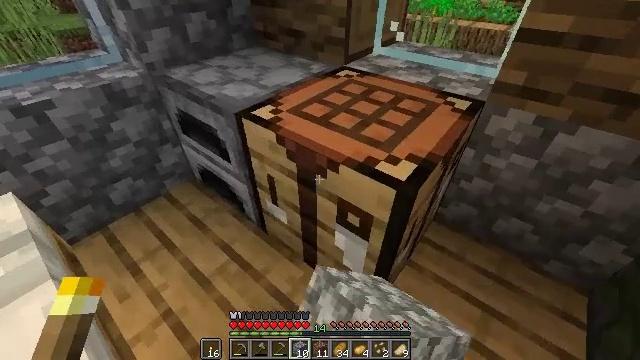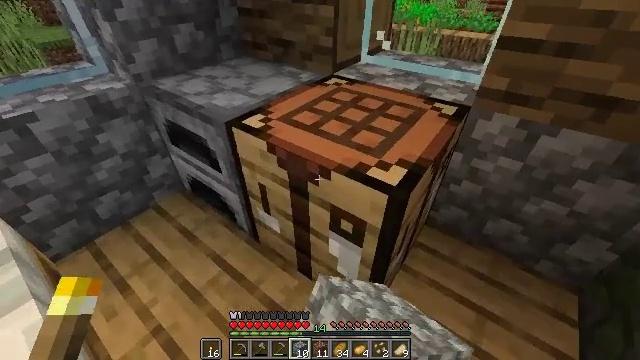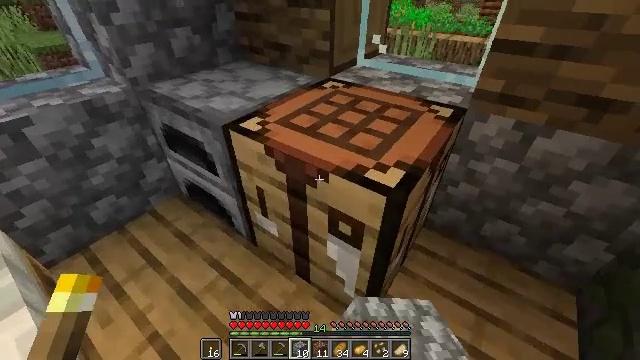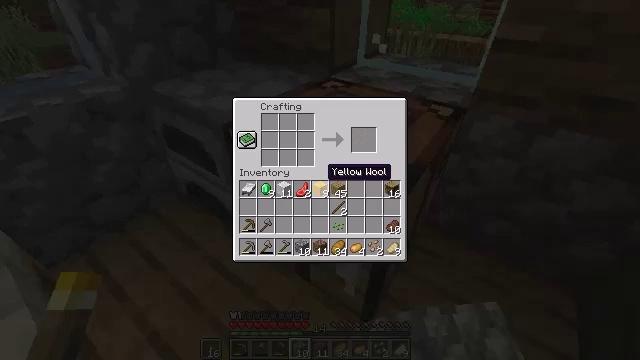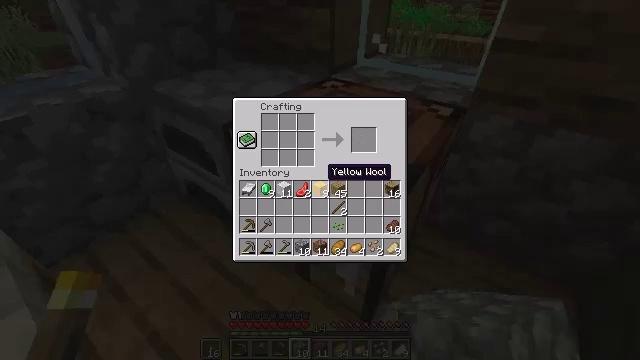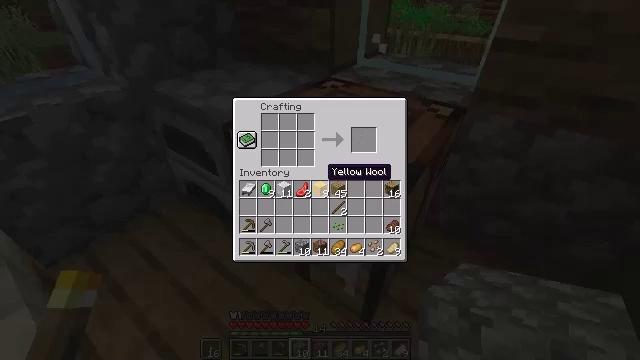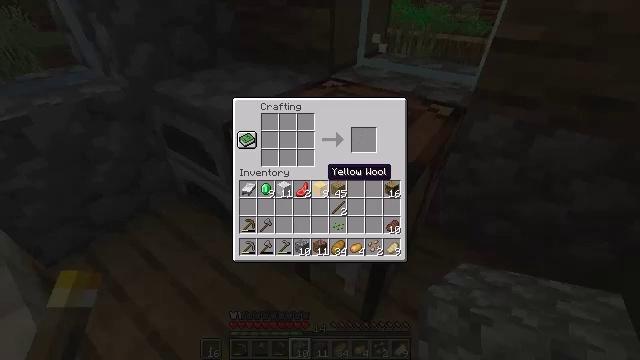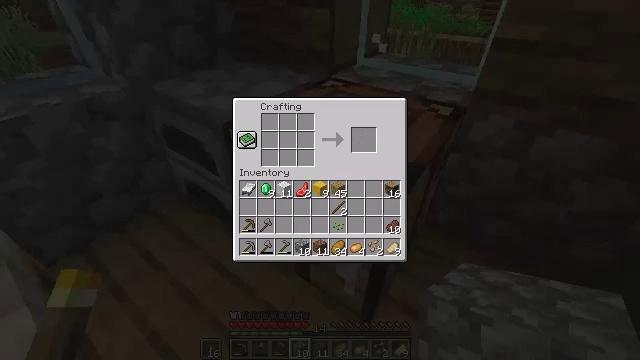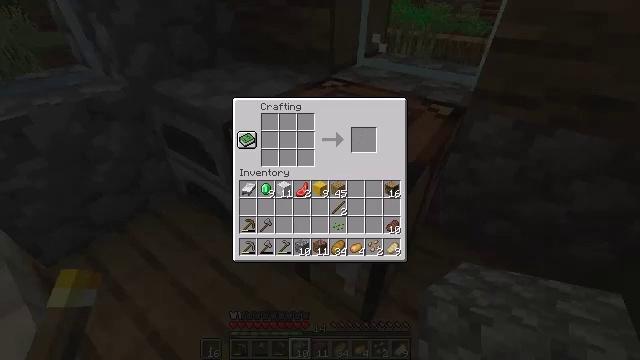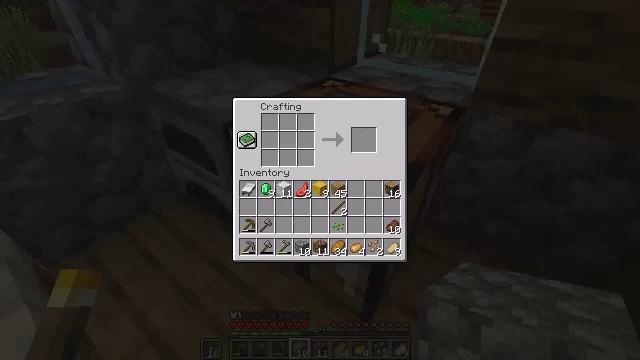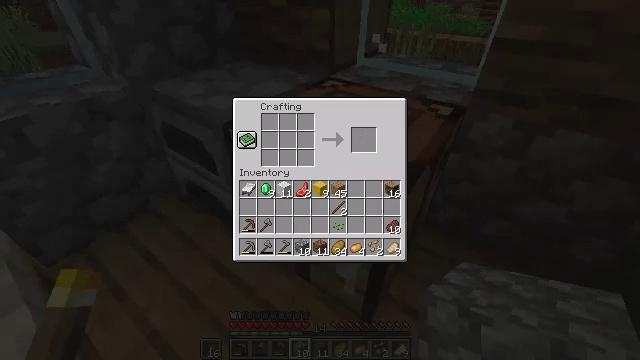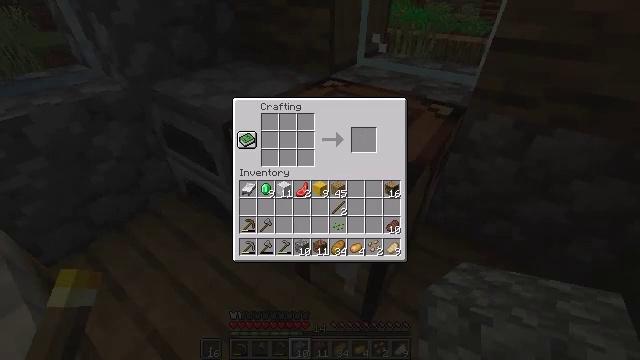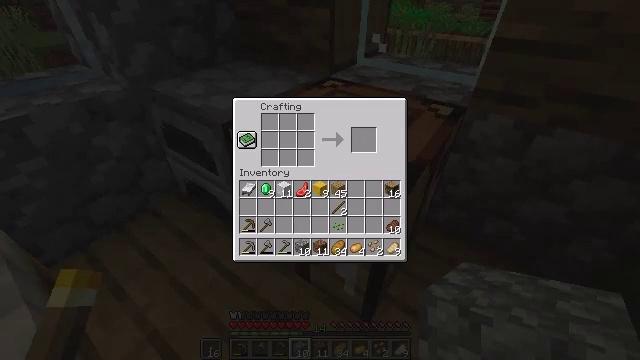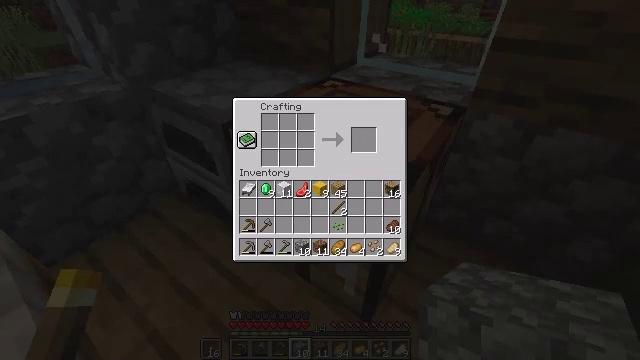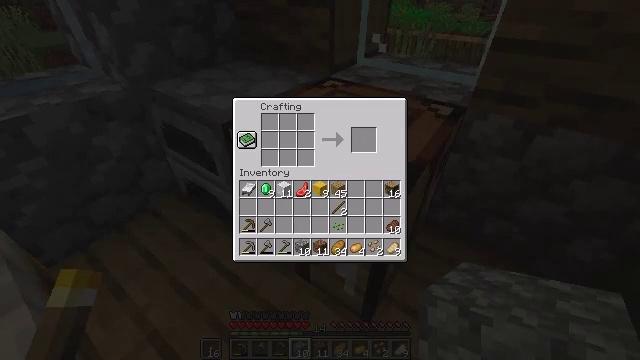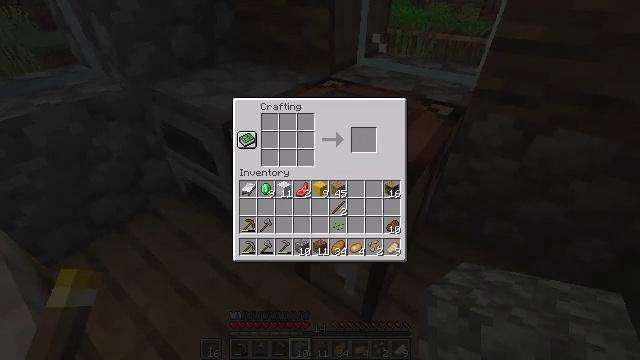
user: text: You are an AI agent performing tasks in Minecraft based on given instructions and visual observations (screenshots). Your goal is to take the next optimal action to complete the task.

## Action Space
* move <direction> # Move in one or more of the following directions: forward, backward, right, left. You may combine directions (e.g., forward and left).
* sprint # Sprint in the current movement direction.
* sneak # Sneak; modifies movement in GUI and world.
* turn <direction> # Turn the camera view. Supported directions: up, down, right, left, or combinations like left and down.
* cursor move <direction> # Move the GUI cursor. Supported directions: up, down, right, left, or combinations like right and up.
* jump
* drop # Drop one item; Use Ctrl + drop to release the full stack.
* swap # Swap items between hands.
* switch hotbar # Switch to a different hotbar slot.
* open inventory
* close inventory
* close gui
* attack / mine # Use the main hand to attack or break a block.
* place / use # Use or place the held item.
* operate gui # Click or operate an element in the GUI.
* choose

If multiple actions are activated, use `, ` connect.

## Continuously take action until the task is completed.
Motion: motion action
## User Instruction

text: Combine yellow wool and wooden planks to craft a yellow bed.
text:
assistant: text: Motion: turn right and up
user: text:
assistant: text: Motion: no_op
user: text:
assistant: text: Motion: open gui
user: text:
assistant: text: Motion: no_op
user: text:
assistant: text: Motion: no_op
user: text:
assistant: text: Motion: no_op
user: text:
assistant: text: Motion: no_op
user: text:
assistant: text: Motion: cursor move right
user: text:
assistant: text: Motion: cursor move right
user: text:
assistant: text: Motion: cursor move right
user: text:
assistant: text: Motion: no_op
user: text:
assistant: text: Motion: no_op
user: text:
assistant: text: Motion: no_op
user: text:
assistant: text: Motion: no_op
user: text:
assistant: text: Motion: no_op
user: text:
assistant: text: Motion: cursor move left and down
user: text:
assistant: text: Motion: cursor move left
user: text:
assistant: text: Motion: cursor move left
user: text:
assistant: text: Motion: no_op
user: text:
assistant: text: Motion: no_op
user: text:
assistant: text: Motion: no_op
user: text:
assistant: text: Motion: no_op
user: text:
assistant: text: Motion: cursor move left
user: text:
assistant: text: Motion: no_op
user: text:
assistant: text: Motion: no_op
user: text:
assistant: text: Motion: no_op
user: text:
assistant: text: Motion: no_op
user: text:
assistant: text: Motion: no_op
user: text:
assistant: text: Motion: operate gui
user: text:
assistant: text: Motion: operate gui